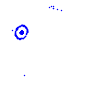
Particle: electron